Question: There are 4 fields in the form and 2 of them are allow null, so if a user doesn't fill those fields, INSERT would fail as '$mysqli->prepare' will return false.
Email address and phone number are not cumpolsary in following form.

So, is there any way to send the blank fields and still insert the data for other filled fields.
'''
function newcontact()
{
$mysqli = connect();
$query = "INSERT INTO contacts( first_name, last_name, email, phone_no, contact_by )Values( '$this->first_name', '$this->last_name',
'$this->email', $this->phone, $this->user_id)";
//die( $query );
$stmt = $mysqli->prepare( $query );
if( $stmt->execute() )
{
$mysqli->close();
return true;
}
}
'''
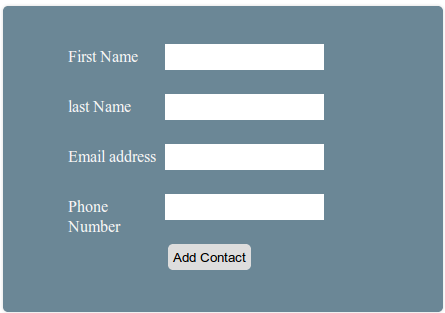
Answer: - - 'Values('', '', '', , )'- -
Add this line right before mysqli_connect
'''
mysqli_report(MYSQLI_REPORT_ERROR | MYSQLI_REPORT_STRICT);
'''
and make your query actually use placeholders and bind param.
And everything will work. Yet if not, you will be notified of the exact error.